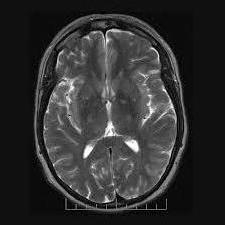
Label: notumor